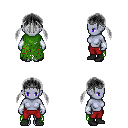
a pixel art fantasy rpg character, female body template, dark elf, purple skin, green tattered cape, red pants, gray twin-tailed hairstyle, iron tiara, white cloth bracers, black shoes, four views (front, back, left, right), 2x2 character sprite sheet, small pixel art, hard edges, no anti-aliasing